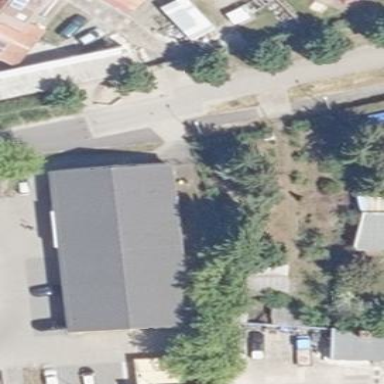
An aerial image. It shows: Building with gabled roof oriented along its length.